Question: Using QGIS 3.16, I have drawn polygons around shapes and found their areas in units of meters2. The units displayed in the image below is unknown. How do I convert all these measurements into meters or meters**2?

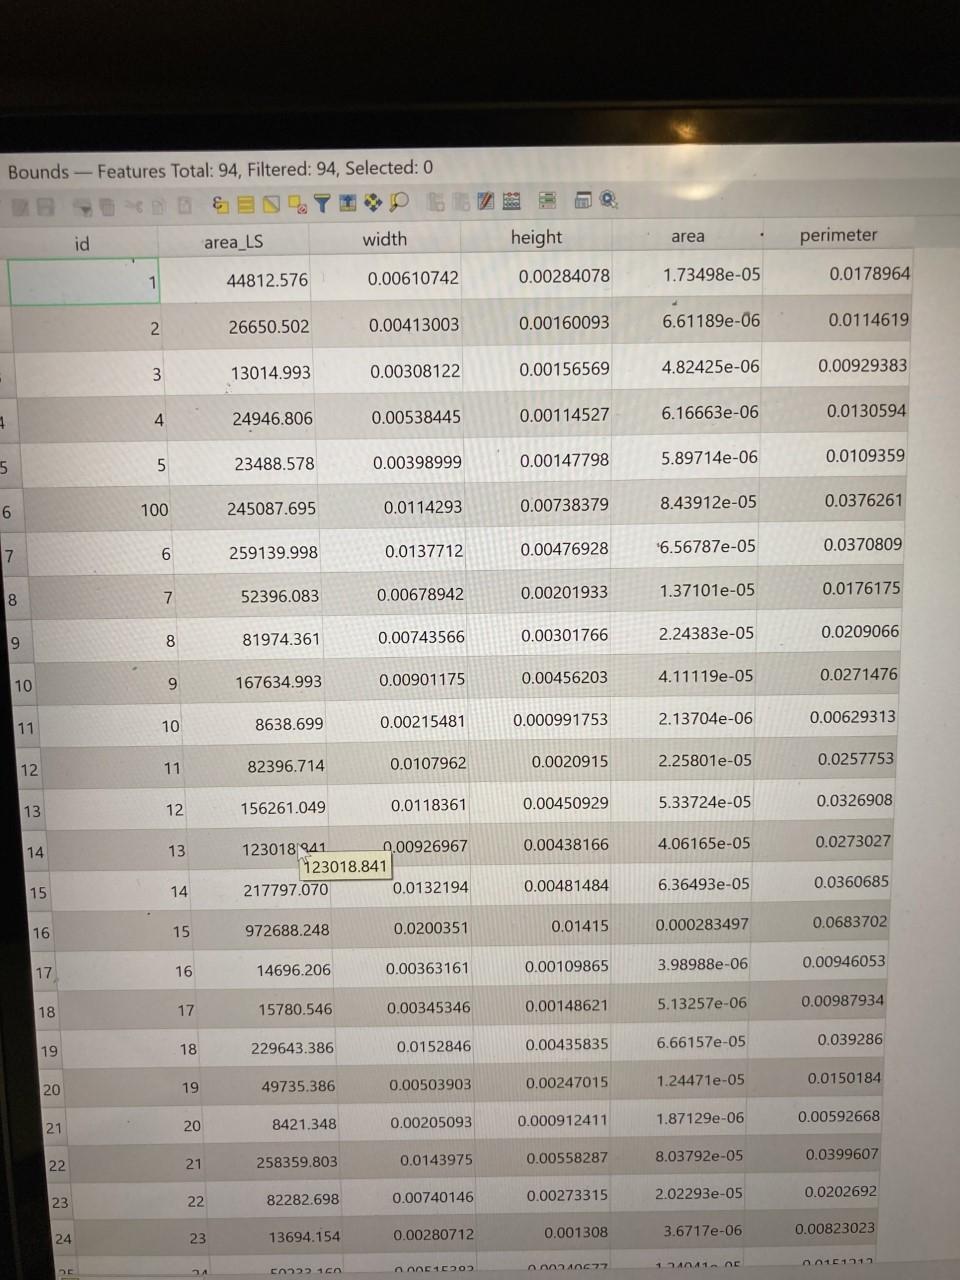
Answer: to answer at your question it's necessary to know Coordinate systems worldwide EPSG code or your data reference system (SR).
Maybe that your data are in WGS84 or in other Geographic coordinate system,and so data have measure unit in degrees (or in grads).
You can recalculate your measures in field calculator using function, that reprojects your data in a Projected coordinate system, that has measures in meters. For example:
'''
transform($geometry,'EPSG:4326','EPSG:32634')
'''
where first epsg code is you data SR e second one is the new EPSG code.
If you undestand this passage, then you can calculate
BBox area:
'''
area( bounds( transform($geometry,'EPSG:4326','EPSG:32634')))
'''
same formula without transform
> area( bounds( $geometry))
bbox heigth
'''
bounds_height( ( transform($geometry,'EPSG:4326','EPSG:32634')))
'''
same formula without transform
'''
> bounds_height( ($geometry))
'''
bbox width:
'''
bounds_width( ( transform($geometry,'EPSG:4326','EPSG:32634')))
'''
same formula without transform
'''
> bounds_width( ($geometry))
'''